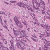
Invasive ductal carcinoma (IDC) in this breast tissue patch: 1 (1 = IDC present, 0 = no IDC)